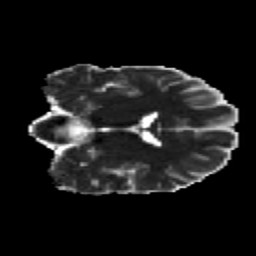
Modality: MD
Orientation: coronal
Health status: healthy
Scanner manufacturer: siemens
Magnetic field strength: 3 T
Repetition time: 12 s
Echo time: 0.092 s